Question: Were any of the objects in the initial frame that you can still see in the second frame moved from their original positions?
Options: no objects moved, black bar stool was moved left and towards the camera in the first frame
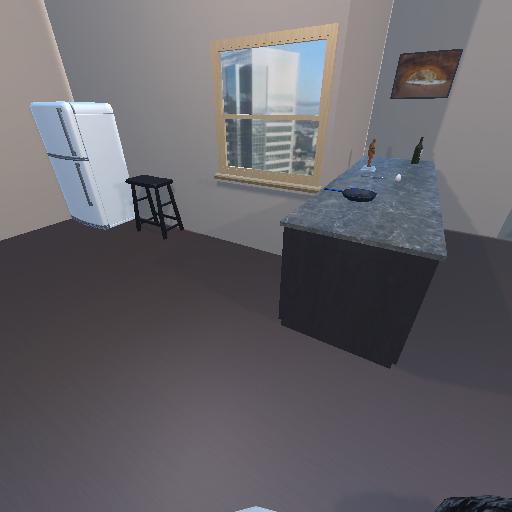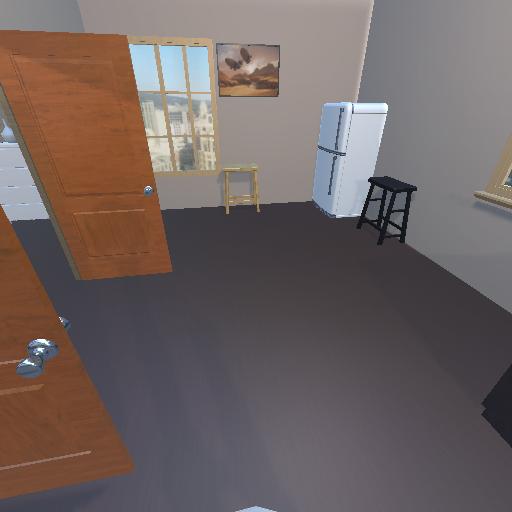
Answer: no objects moved